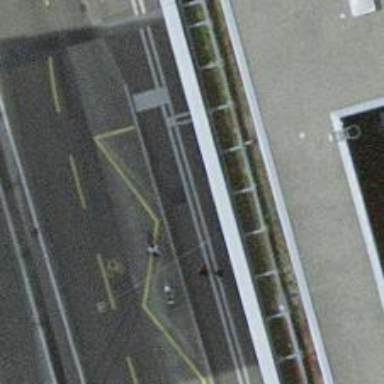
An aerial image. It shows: Bus stop with sheltered platform for public transport.